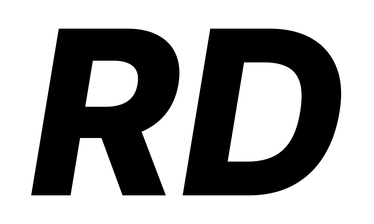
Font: Inter-Italic_ExtraBold_Italic